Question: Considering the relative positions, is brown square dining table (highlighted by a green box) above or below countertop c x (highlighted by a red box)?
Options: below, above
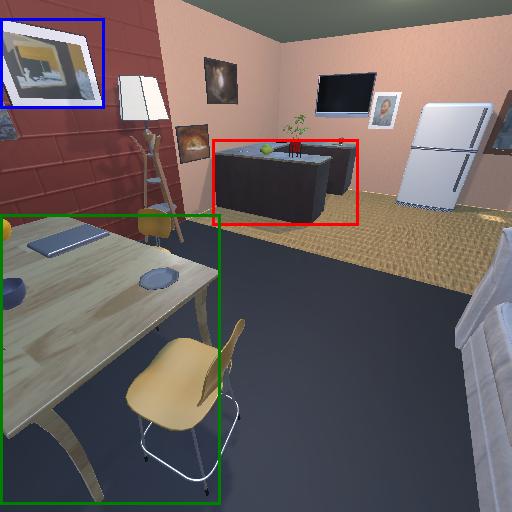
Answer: below